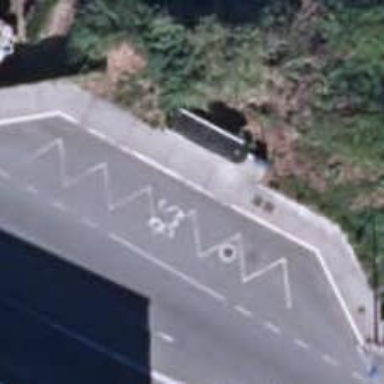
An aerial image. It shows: Bus stop with platform for public transport.